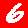
Digit: 6